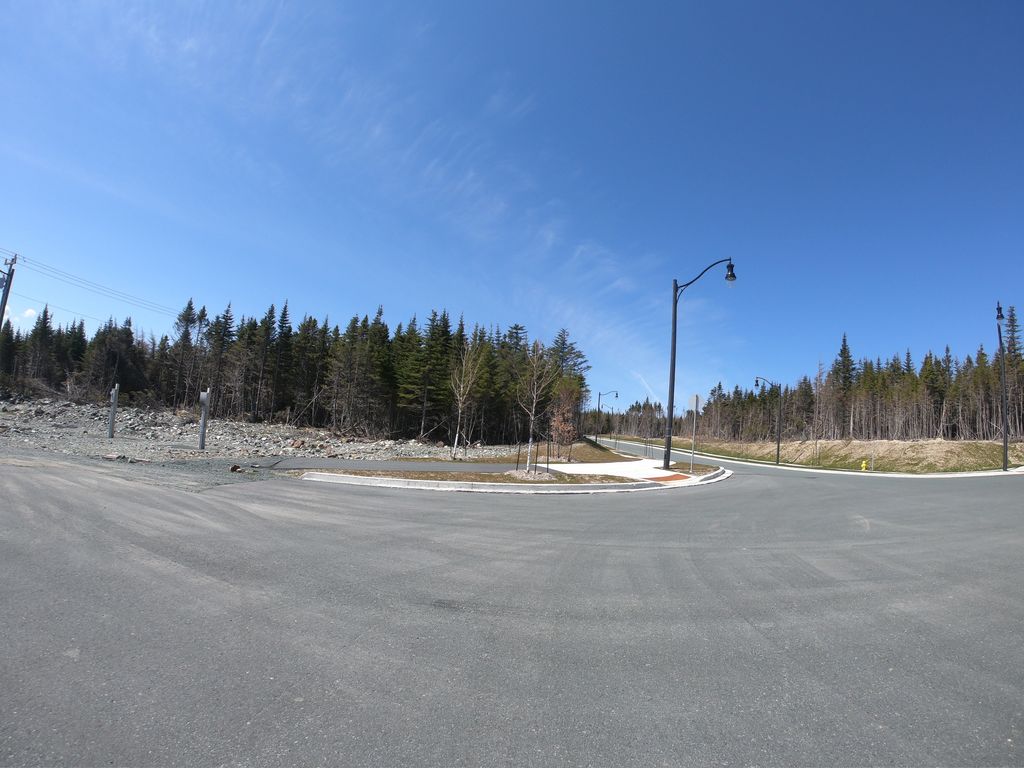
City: st_johns